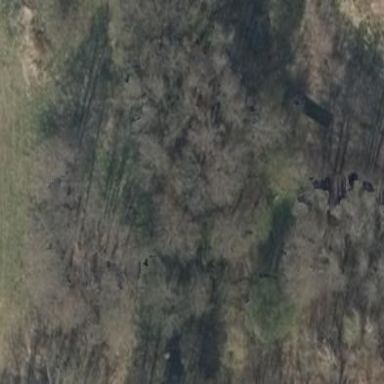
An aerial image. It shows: Forest with broadleaved trees that are deciduous.